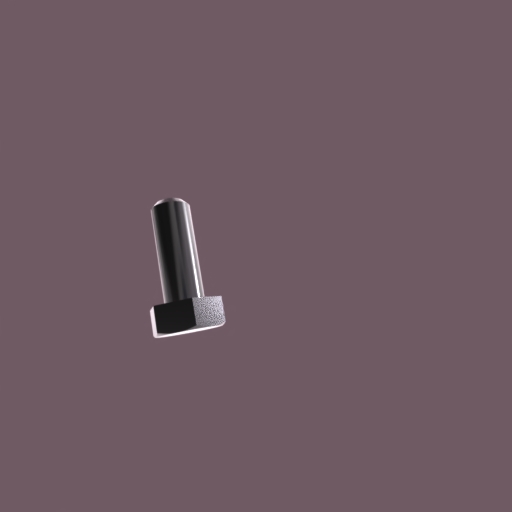
Label: bolt